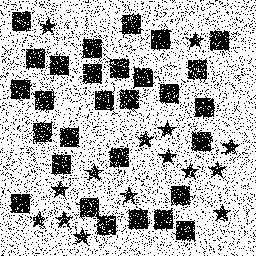
Squares: 29
Triangles: 0
Stars: 15
Total shapes: 44